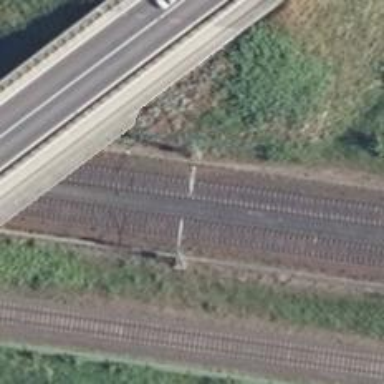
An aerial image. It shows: Milestone along the railway track with catenary mast.